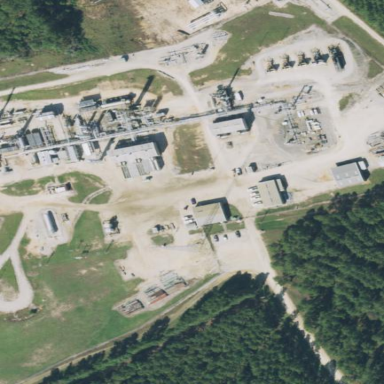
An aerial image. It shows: Industrial area dedicated to gas activities.